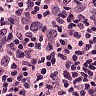
Metastatic tissue present: no